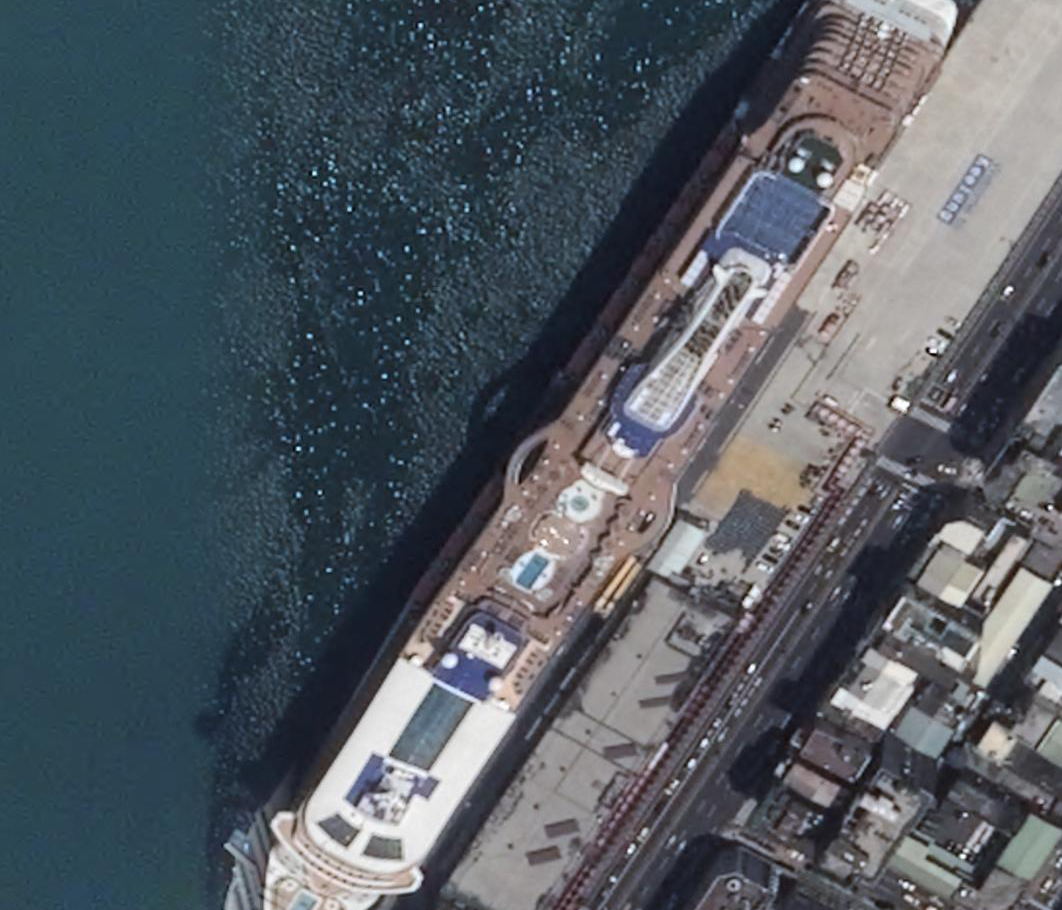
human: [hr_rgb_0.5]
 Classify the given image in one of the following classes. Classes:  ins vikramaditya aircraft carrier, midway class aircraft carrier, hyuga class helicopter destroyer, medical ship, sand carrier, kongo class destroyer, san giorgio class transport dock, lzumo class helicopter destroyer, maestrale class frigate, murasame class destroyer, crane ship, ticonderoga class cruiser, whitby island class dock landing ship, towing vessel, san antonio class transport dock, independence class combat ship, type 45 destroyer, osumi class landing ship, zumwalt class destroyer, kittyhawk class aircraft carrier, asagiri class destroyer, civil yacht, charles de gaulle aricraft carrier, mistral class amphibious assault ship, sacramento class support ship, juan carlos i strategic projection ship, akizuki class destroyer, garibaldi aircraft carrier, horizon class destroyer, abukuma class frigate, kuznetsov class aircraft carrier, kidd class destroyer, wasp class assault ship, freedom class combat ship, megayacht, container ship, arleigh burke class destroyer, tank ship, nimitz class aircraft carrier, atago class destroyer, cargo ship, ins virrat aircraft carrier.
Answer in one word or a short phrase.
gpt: Megayacht